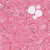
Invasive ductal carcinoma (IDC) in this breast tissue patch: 0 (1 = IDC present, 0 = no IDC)